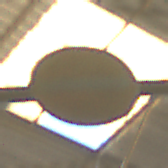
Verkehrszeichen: VerbotDerEinfahrt
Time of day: Midday
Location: Indoor (Urban)
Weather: NotSpecified
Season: NotSpecified
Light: Natural